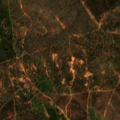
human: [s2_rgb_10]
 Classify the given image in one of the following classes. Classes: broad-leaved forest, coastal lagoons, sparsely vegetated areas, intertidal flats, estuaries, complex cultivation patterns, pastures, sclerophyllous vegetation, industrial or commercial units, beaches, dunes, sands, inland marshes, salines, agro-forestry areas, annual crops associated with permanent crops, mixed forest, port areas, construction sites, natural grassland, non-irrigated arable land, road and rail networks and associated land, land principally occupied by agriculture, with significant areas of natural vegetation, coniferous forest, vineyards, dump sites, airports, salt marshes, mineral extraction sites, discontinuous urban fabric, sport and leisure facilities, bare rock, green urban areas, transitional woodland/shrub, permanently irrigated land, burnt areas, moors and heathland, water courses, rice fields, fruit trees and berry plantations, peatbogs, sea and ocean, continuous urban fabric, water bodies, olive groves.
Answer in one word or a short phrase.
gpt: non-irrigated arable land, agro-forestry areas, broad-leaved forest, transitional woodland/shrub